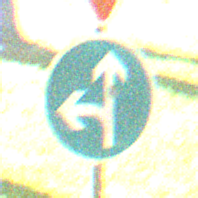
Verkehrszeichen: VorgeschriebeneFahrtrichtungGeradeausOderLinks
Zusatzzeichen oben: VorfahrtGewaehren
Umgebung: Outdoor, Nature
Tageszeit: MorningAfternoon
Wetter: Clear
Licht: Natural
Jahreszeit: NotSpecified
Kontrast: HighContrast